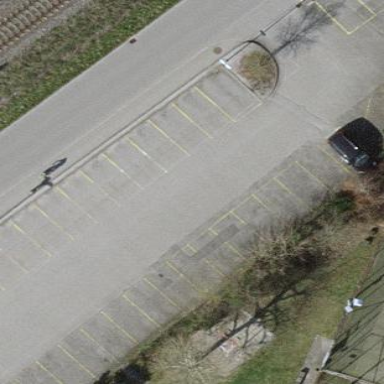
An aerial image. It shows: Parking area with surface.